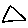
Label: triangle